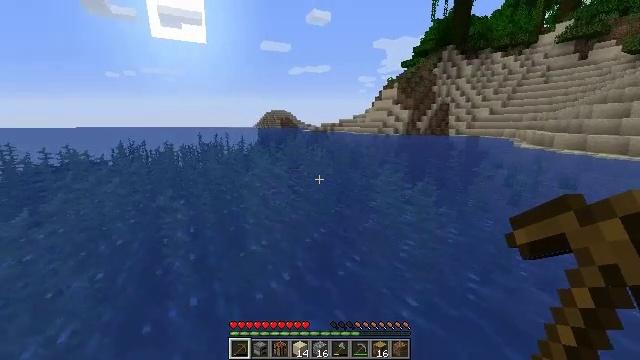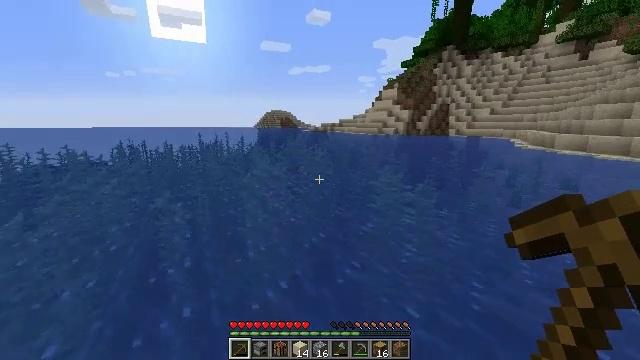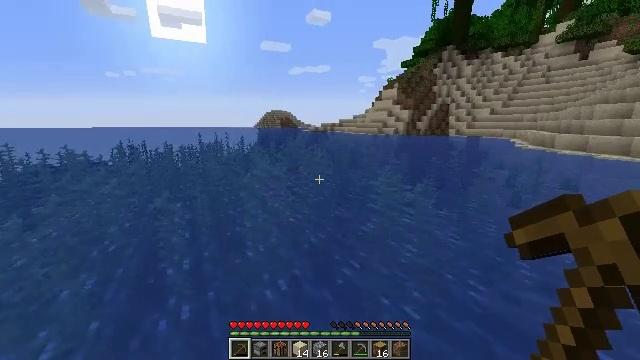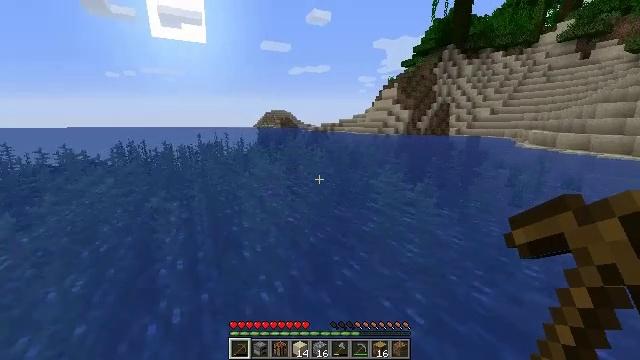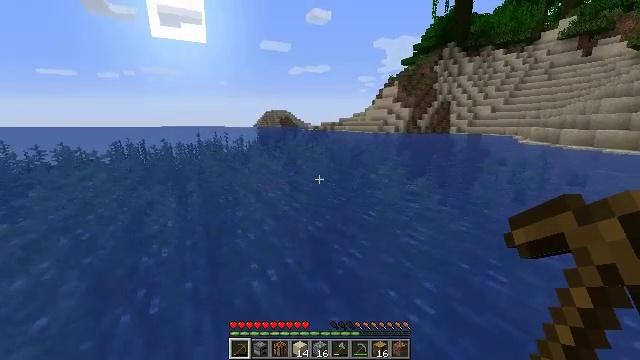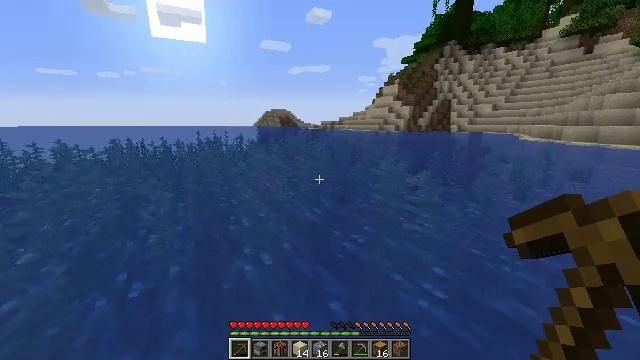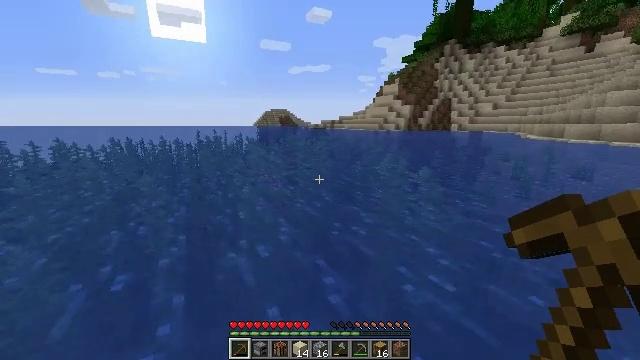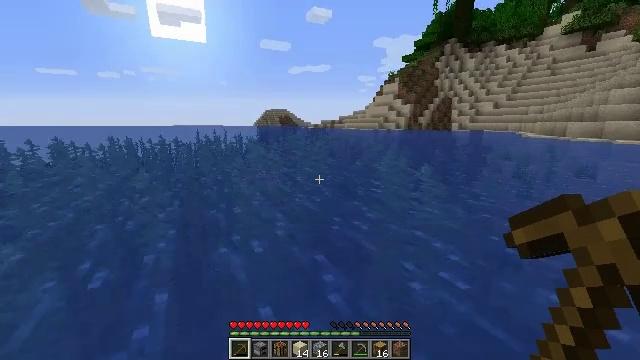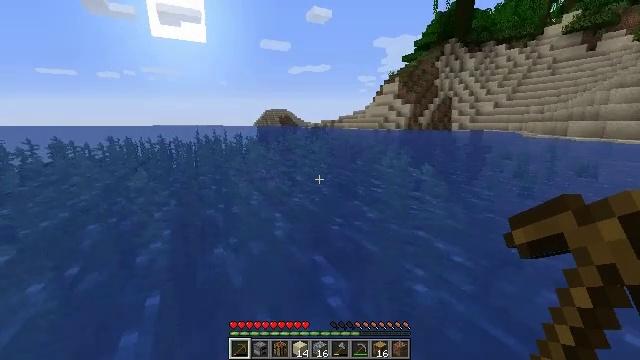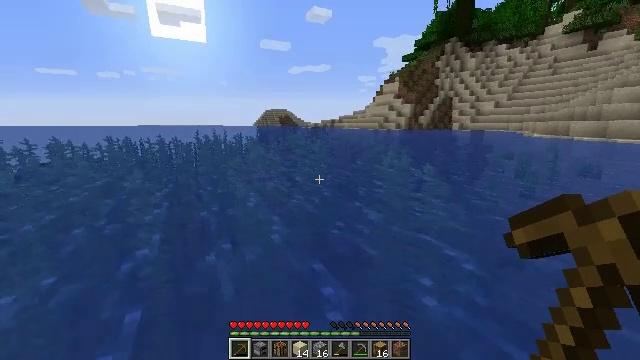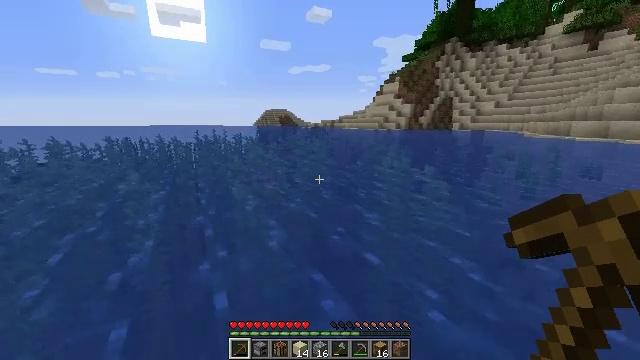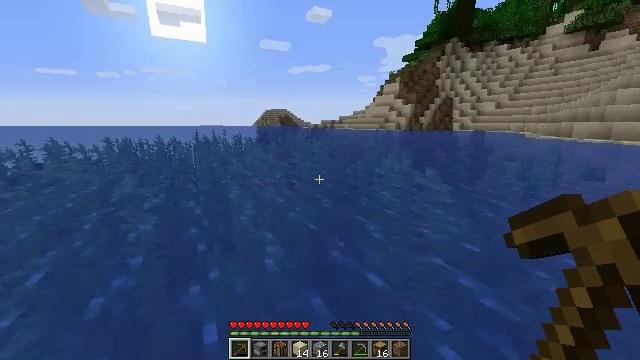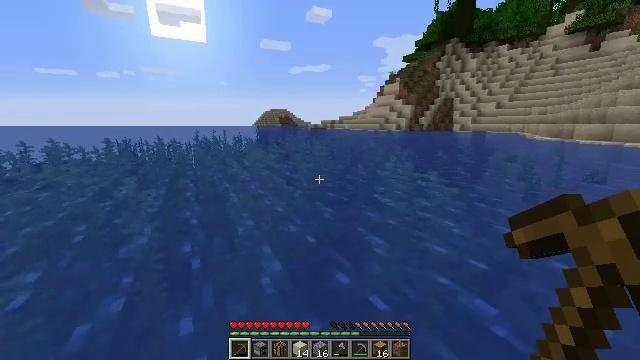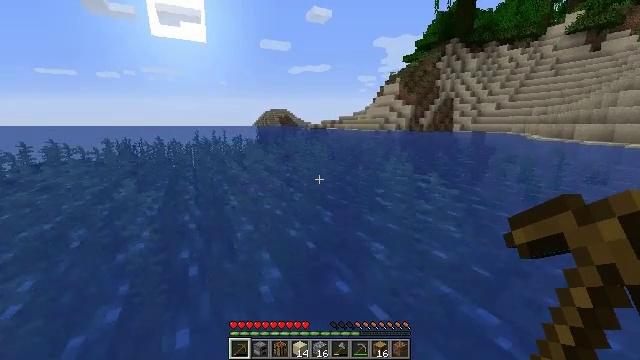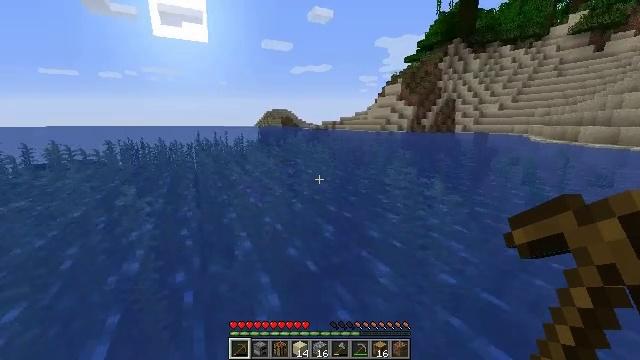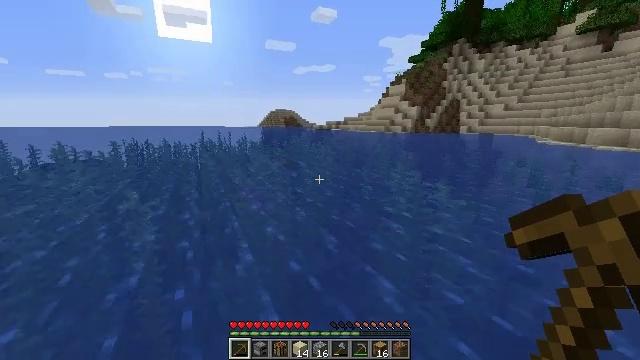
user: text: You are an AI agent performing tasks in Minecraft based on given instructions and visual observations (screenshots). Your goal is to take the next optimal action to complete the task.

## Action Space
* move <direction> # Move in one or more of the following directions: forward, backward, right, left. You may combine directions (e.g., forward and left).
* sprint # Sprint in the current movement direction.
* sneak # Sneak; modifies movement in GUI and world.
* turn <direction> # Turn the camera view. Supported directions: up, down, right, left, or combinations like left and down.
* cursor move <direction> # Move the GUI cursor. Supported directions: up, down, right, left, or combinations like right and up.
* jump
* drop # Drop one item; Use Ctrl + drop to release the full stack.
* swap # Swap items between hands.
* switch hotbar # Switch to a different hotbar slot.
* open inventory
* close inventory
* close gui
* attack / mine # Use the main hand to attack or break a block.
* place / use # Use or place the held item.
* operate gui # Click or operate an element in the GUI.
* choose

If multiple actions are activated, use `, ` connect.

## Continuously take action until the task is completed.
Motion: motion action
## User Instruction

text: Harvesting kelp can be done quickly underwater.
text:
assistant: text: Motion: move forward, jump
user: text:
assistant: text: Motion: move forward, jump
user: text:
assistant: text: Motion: move forward, jump
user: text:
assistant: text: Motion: move forward, jump
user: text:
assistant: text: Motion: move forward, jump
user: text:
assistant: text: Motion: move forward, jump
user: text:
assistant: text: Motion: move forward, jump
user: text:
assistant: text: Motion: move forward, jump
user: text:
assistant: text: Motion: move forward, jump
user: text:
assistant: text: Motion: move forward, jump
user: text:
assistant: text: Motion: move forward, jump
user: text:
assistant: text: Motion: move forward, jump
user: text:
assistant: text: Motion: move forward, jump
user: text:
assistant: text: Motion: move forward, jump
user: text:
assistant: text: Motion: move forward, jump
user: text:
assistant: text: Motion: move forward, jump
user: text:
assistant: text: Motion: move forward, jump
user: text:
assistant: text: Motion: move forward, turn left, jump
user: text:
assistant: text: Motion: move forward, turn left, jump
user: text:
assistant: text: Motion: move forward, turn left, jump
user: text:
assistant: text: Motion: move forward, turn left, jump
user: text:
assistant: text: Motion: move forward, jump
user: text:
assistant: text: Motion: move forward, jump
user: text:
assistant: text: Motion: move forward, jump
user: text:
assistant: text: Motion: move forward, jump
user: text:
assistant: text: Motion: move forward, jump
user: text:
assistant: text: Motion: move forward, jump
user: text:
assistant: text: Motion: move forward, jump
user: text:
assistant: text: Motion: move forward, jump
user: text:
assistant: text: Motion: move forward, jump